Question: My image links are each suppose to be displayed in bullet points. Problem is that it is displaying only one bullet points for all image links, rather than displaying a bullet point for each image link. What am I doing wrong in my php/html?
'''
<table id="tableqanda" cellpadding="0" cellspacing="0">
<thead>
<tr>
<th width="11%" class="image">Image</th>
</tr>
</thead>
</table>
<div id="tableqanda_onthefly_container">
<table id="tableqanda_onthefly" cellpadding="0" cellspacing="0">
<tbody>
<?php
function CreateLink($filename, $type){
if($type == 'image'){
return '<a href="previewimage.php?filename='.$filename.'" title="Click to view in New window" target="_blank">'.htmlspecialchars($filename).'</a>';
}
}
foreach ($arrQuestionId as $key=>$question) {
echo '<tr class="tableqandarow">'.PHP_EOL;
//start:procedure
$img_result = '';
if(empty($arrImageFile[$key])){
$img_result = '&nbsp;';
}else{
$img_result .= '<ul class="qandaul"><li>';
if(is_array( $arrImageFile[$key] )){
foreach($arrImageFile[$key] as $filename){
$img_result.= CreateLink($filename, "image");
}
}else{
$img_result.= CreateLink($arrImageFile[$key], "image");
}
$img_result.= '</li></ul>';
}
//end:procedure
echo '<td width="11%" class="imagetd">'.$img_result.'</td>' . PHP_EOL;
echo '</tr>'.PHP_EOL;
}
?>
</tbody>
</table>
</div>
'''
Screenshot showing what it looks like at moment:

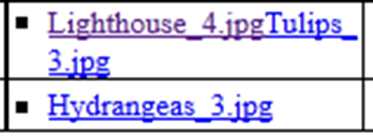
Answer: You probably want every link to be in a '<li>' tag:
Replace:
'''
$img_result.= CreateLink($filename, "image");
'''
With:
'''
$img_result.= '<li>' . CreateLink($filename, "image") . '</li>;
// the other places where you use that function as well...
'''
And make sure the list only starts and ends with the '<ul>' tag (not the additional '<li>')